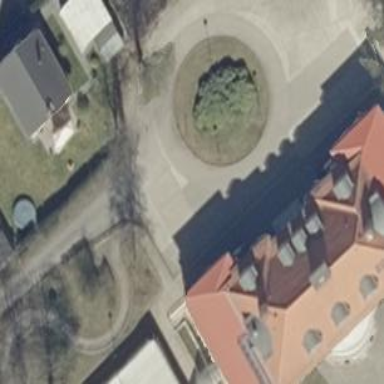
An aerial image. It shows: School building with hipped roof design.